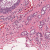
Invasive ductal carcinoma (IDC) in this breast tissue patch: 1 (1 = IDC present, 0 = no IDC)